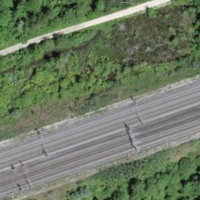
EUNIS habitat code: 57
Species observed at this site:
Lythrum salicaria
Felis catus
Frangula alnus
Atolmis rubricollis
Apoda limacodes